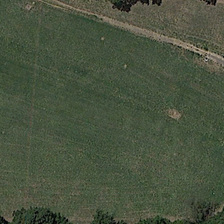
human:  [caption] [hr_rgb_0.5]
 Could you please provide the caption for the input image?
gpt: two parallel rows of green trees are near a piece of green meadow .

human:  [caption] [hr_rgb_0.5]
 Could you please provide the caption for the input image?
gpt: two parallel rows of green trees are near a piece of green meadow .

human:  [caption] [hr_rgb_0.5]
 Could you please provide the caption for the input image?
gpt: two parallel rows of green trees are near a piece of green meadow .

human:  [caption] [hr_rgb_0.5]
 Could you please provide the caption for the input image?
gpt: two parallel rows of green trees are near a piece of green meadow .

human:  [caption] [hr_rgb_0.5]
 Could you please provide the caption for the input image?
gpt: two parallel rows of green trees are near a piece of green meadow .